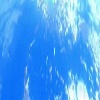
Label: water